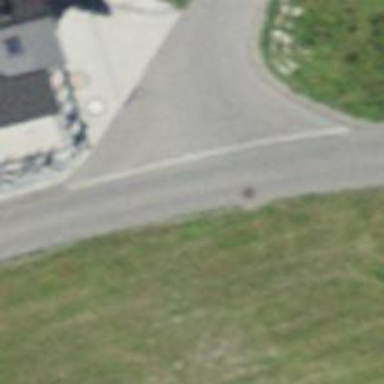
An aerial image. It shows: Residential road with asphalt surface and no sidewalks.